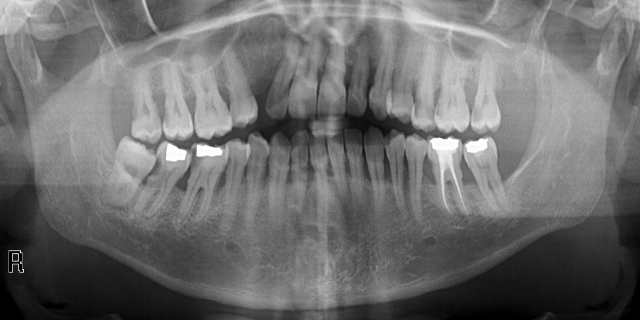
adult